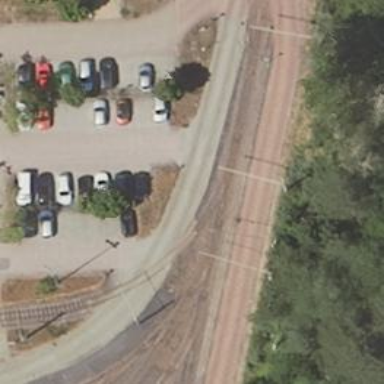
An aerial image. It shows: Railway switch.